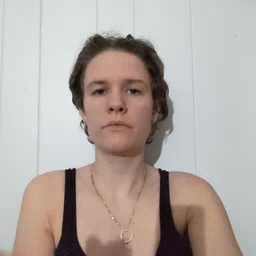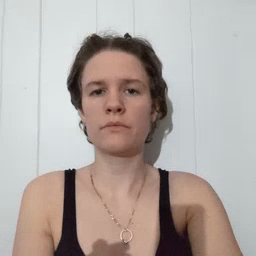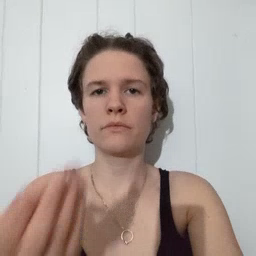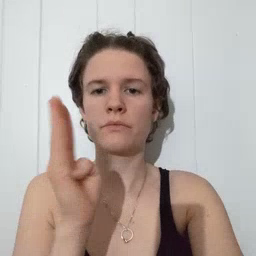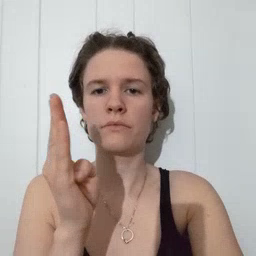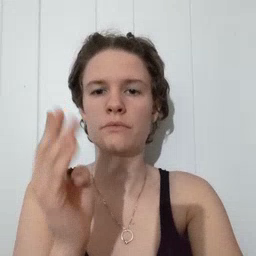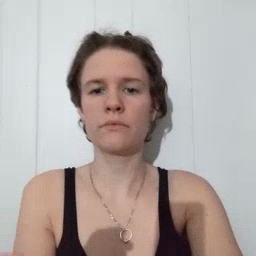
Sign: blue